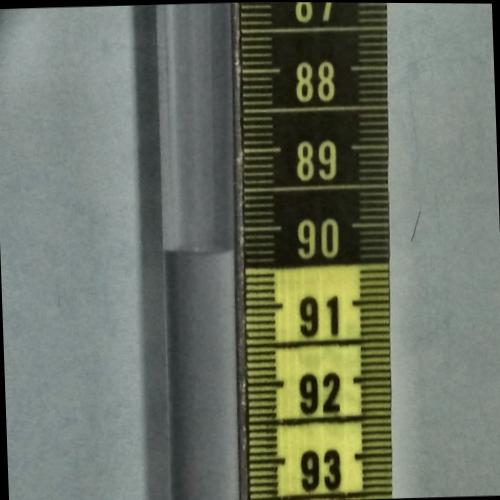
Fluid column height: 90.3 cm